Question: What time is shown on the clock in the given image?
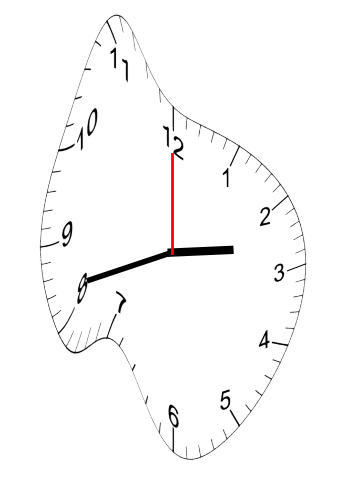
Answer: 02:42:00